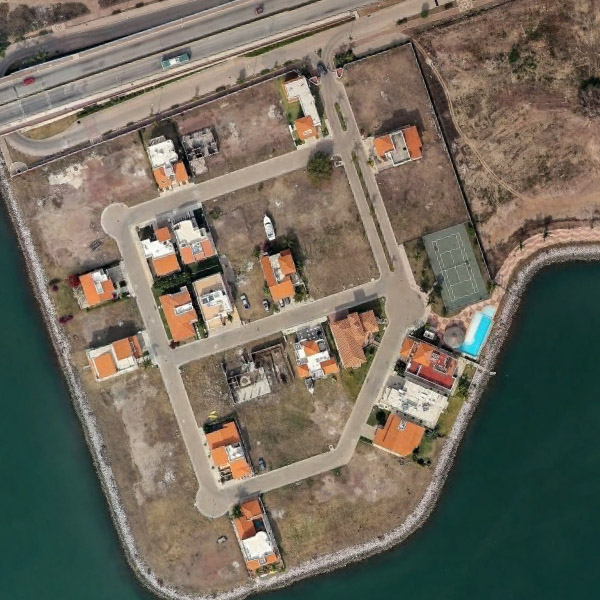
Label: Resort